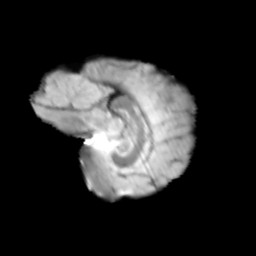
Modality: T2w
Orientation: sagittal
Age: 11
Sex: male
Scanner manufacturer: siemens
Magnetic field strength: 3 T
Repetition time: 3.8 s
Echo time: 0.07 s